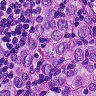
Metastatic tissue present: yes